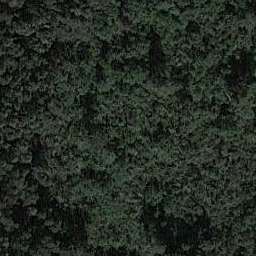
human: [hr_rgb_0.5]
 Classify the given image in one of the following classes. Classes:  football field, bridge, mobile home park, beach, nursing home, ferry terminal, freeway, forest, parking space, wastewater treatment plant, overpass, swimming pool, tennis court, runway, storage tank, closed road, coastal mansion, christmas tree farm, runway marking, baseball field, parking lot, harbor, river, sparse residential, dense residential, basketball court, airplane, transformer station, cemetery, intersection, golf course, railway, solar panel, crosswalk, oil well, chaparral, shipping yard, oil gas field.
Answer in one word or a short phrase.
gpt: forest